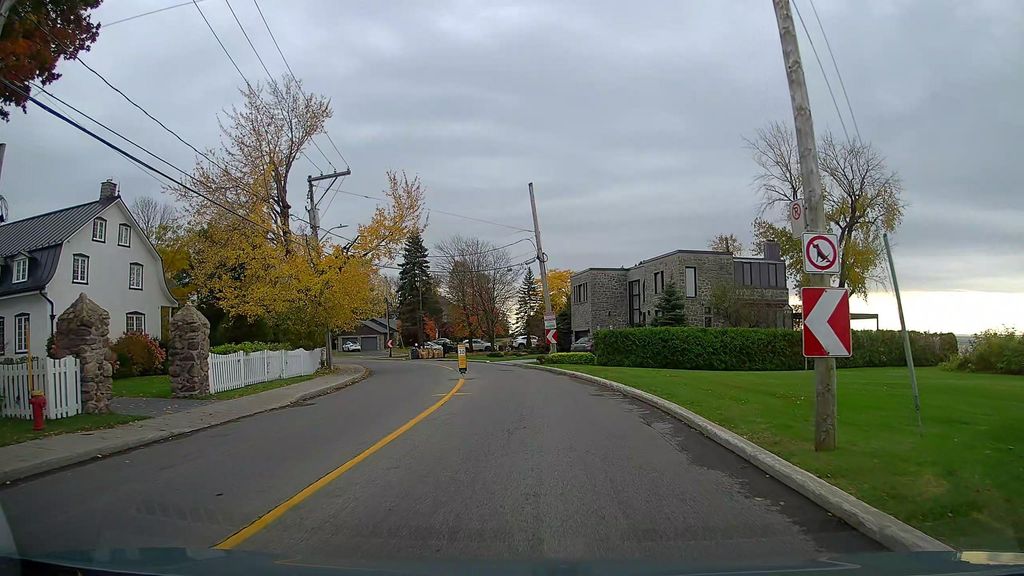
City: montreal